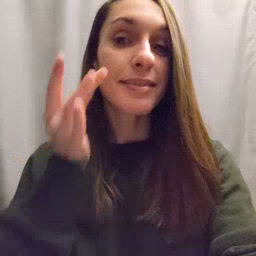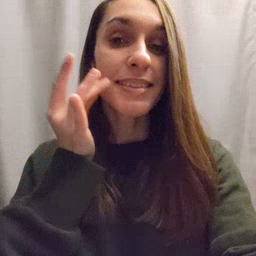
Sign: kitty